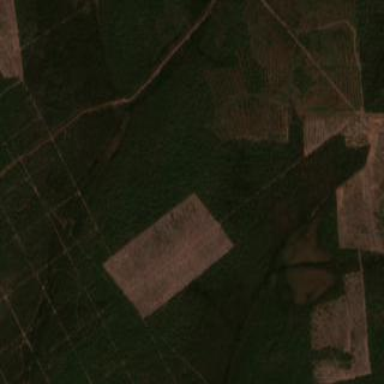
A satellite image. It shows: Logging area.